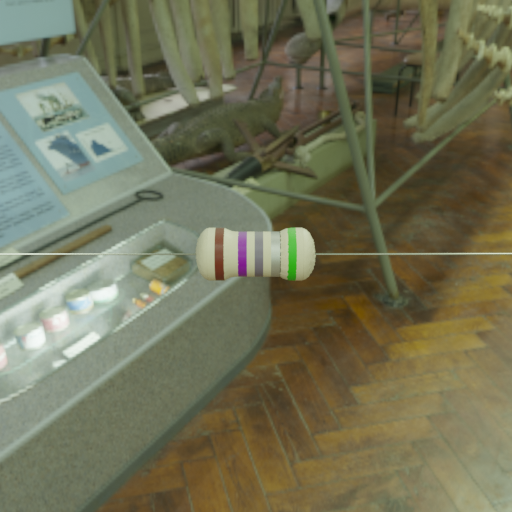
Resistor colour bands (in order): brown, violet, gray, silver, green